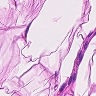
Metastatic tissue present: no